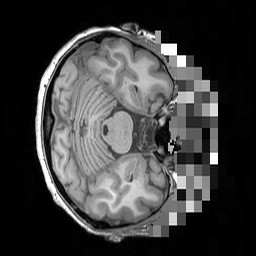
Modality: T1w
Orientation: axial
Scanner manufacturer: siemens
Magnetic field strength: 3 T
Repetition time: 1.5 s
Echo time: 0.00291 s